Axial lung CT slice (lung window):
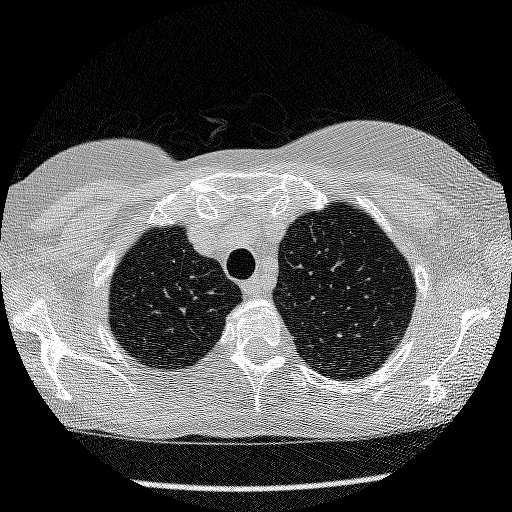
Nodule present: no